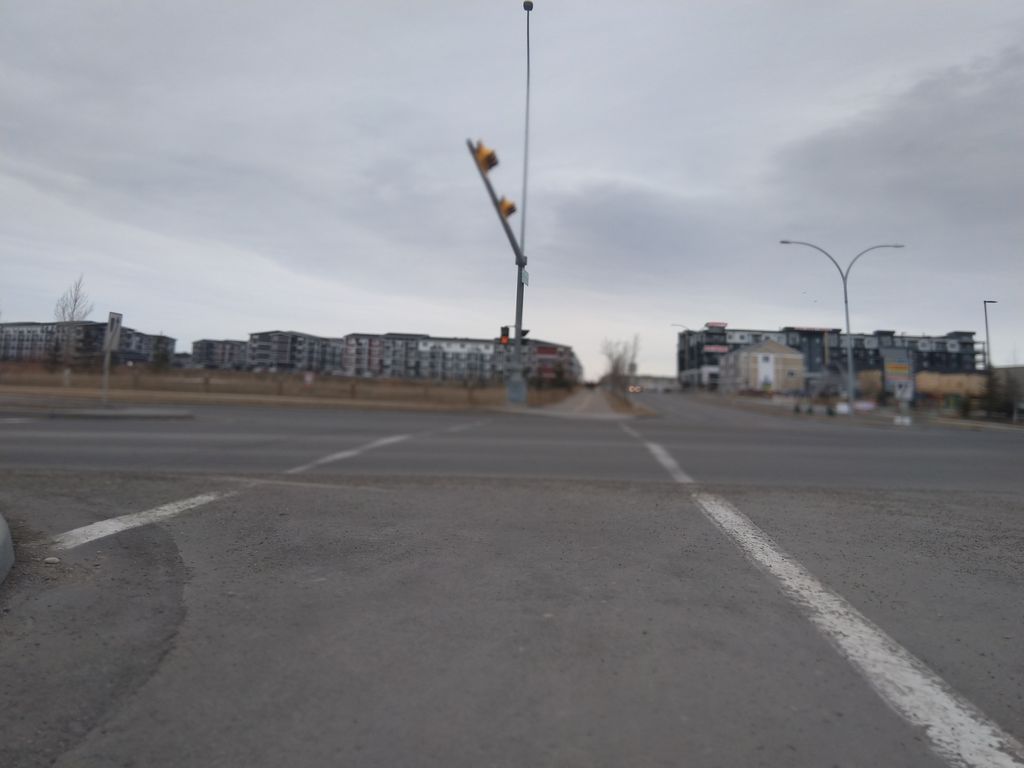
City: calgary